Field crop: maize
Growth stage: 2
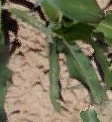
Species: maize